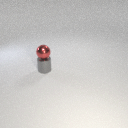
small red metal sphere above small gray metal cylinder